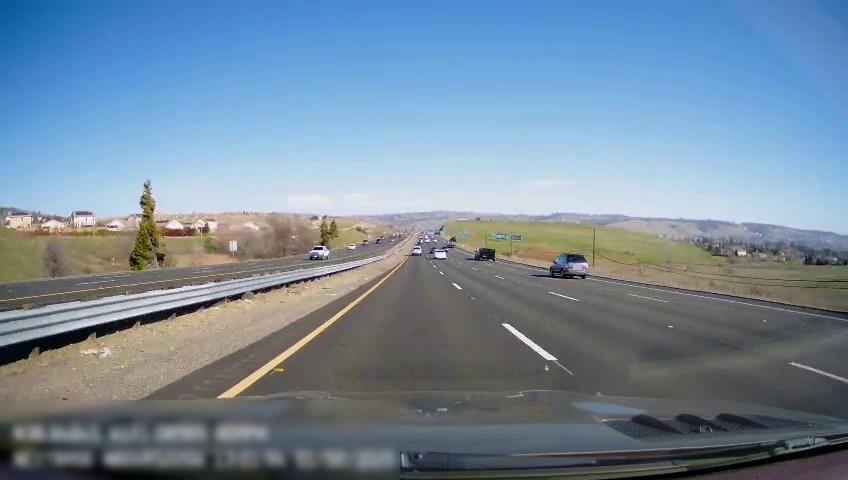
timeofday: Day
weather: Sunny
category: Drivable Space
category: Drivable Space
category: Vehicles | SUV
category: Vehicles | Truck
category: Vehicles | Car
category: Vehicles | Other LV
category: Vehicles | Car
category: Lanes | Current Lane
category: Lanes | Current Lane
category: Lanes | Alternate Lane
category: Lanes | Alternate Lane
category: Lanes | Alternate Lane
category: Lanes | Opposite Lane
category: Lanes | Opposite Lane
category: Lanes | Opposite Lane